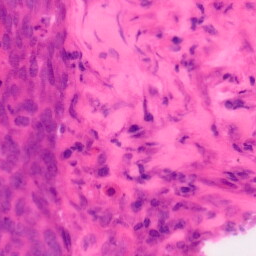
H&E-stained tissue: Colon